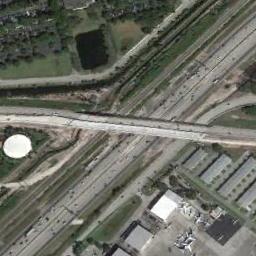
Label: overpass